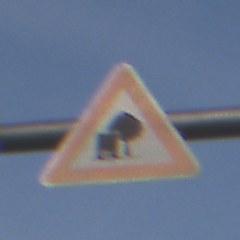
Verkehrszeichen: UnzureichendesLichtraumprofil
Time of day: SunriseSunset
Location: Outdoor (Nature)
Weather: PartlyCloudy
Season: NotSpecified
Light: Natural